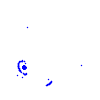
Particle: pion